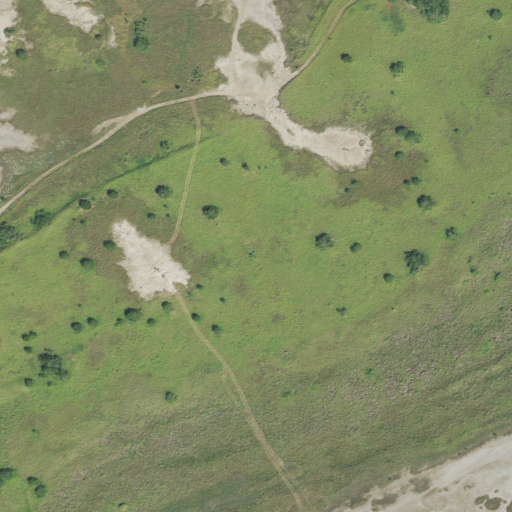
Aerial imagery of island in Texas named Clark Island containing shrub, grassland, herbaceous wetlands, and barren land